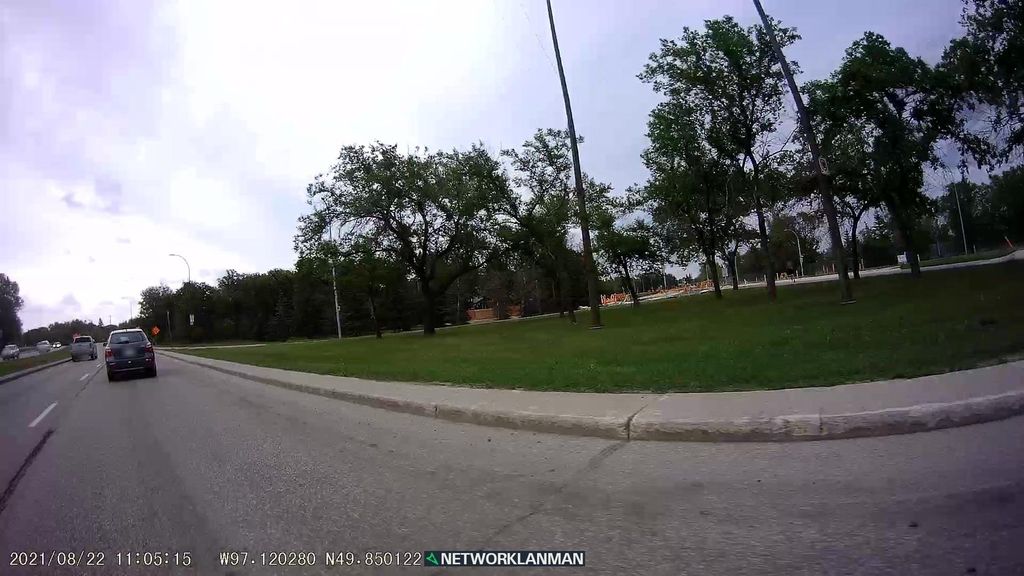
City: winnipeg